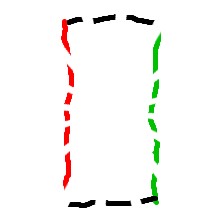
Shape: rectangle